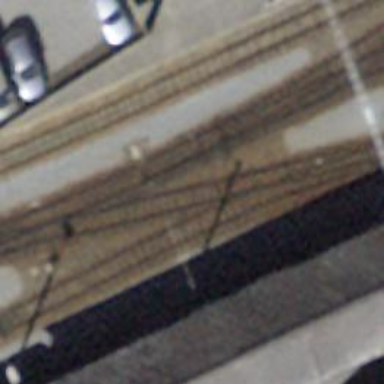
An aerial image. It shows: Railway switch.